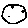
Label: moon